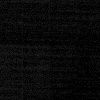
Atmospheric dust classification: dusty